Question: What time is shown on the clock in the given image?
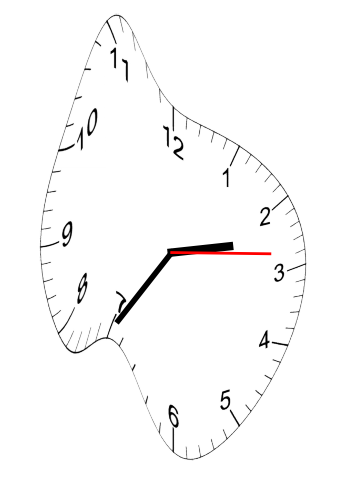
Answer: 02:35:14